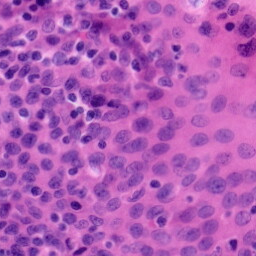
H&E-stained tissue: Tonsil